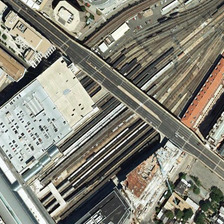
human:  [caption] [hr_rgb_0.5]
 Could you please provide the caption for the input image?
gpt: a highway overpass spans this large railway station with many cargo trains .

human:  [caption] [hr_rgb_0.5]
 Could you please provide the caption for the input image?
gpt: the viaduct is over the rails with trains of black vans .

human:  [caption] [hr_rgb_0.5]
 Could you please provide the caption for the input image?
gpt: the viaduct is over the rails with trains of black vans .

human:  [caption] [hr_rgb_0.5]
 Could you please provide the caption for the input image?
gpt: the viaduct is over the rails with trains of black vans .

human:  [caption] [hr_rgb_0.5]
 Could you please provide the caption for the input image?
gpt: many buildings with a parking lot and some green trees are in two sides of a railway station .